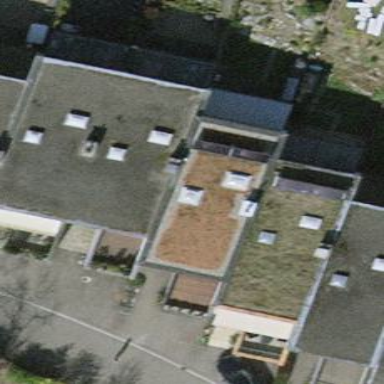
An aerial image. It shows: Terrace building.